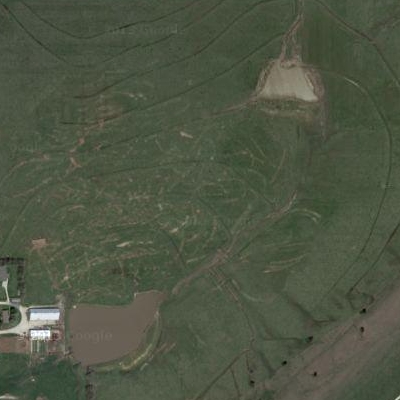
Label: Grass